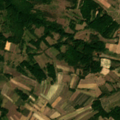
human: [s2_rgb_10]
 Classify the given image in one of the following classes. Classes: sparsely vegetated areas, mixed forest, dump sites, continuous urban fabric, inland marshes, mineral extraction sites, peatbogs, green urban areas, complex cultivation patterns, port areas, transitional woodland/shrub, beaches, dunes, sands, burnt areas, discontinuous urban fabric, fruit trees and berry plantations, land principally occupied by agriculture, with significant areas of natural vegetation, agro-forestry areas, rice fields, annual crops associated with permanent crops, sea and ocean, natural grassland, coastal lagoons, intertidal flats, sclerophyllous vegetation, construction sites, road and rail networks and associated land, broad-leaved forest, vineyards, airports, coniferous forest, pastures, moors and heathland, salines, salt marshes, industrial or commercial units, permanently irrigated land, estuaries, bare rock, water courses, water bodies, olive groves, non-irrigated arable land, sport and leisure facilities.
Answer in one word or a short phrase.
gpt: non-irrigated arable land, complex cultivation patterns, land principally occupied by agriculture, with significant areas of natural vegetation, broad-leaved forest